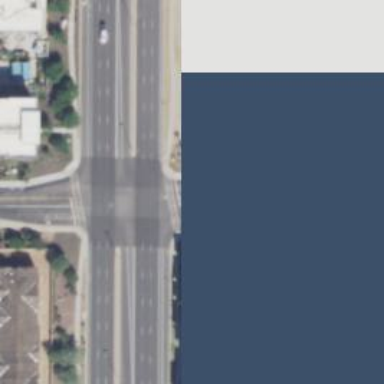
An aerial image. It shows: Marked and uncontrolled crossing on the road.